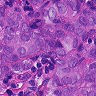
Metastatic tissue present: yes